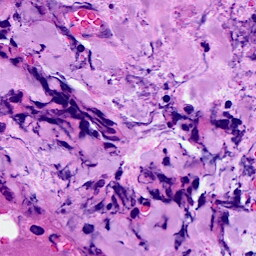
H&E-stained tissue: Breast